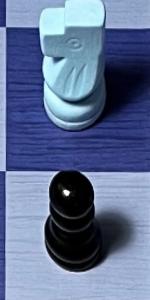
Label: Pawn_Black